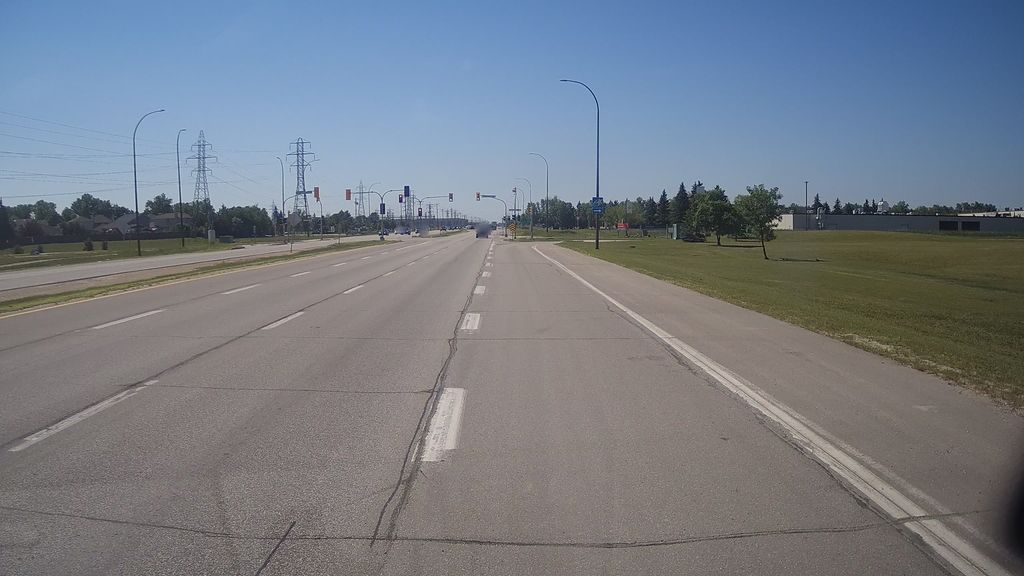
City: winnipeg